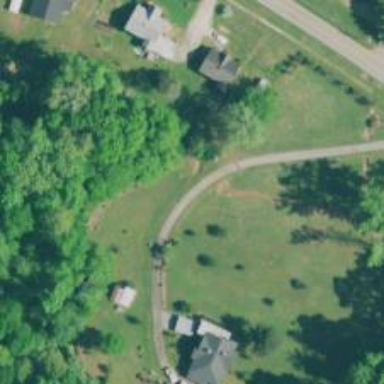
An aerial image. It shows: Driveway leading to service road.